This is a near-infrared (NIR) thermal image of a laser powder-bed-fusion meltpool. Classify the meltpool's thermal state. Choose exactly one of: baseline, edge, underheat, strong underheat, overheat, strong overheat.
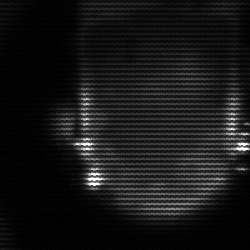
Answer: baseline